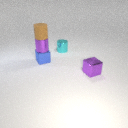
small cyan metal cylinder to the right of small blue metal cube